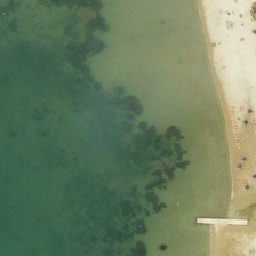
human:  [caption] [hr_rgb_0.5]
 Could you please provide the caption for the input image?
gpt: There are many people on the beach.

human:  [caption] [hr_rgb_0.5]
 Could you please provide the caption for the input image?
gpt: A small number of coconut trees were planted on the beach.

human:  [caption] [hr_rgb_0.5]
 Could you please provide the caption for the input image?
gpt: There are many people playing on the beach.

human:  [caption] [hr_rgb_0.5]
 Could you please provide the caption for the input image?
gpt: They planted a small number of coconut trees by the sea.

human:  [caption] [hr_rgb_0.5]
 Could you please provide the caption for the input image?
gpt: They planted a small number of coconut trees by the sea.